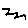
Label: zigzag